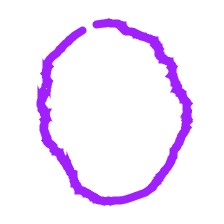
Shape: circle